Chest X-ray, AP view. Patient: 50 years old, sex F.
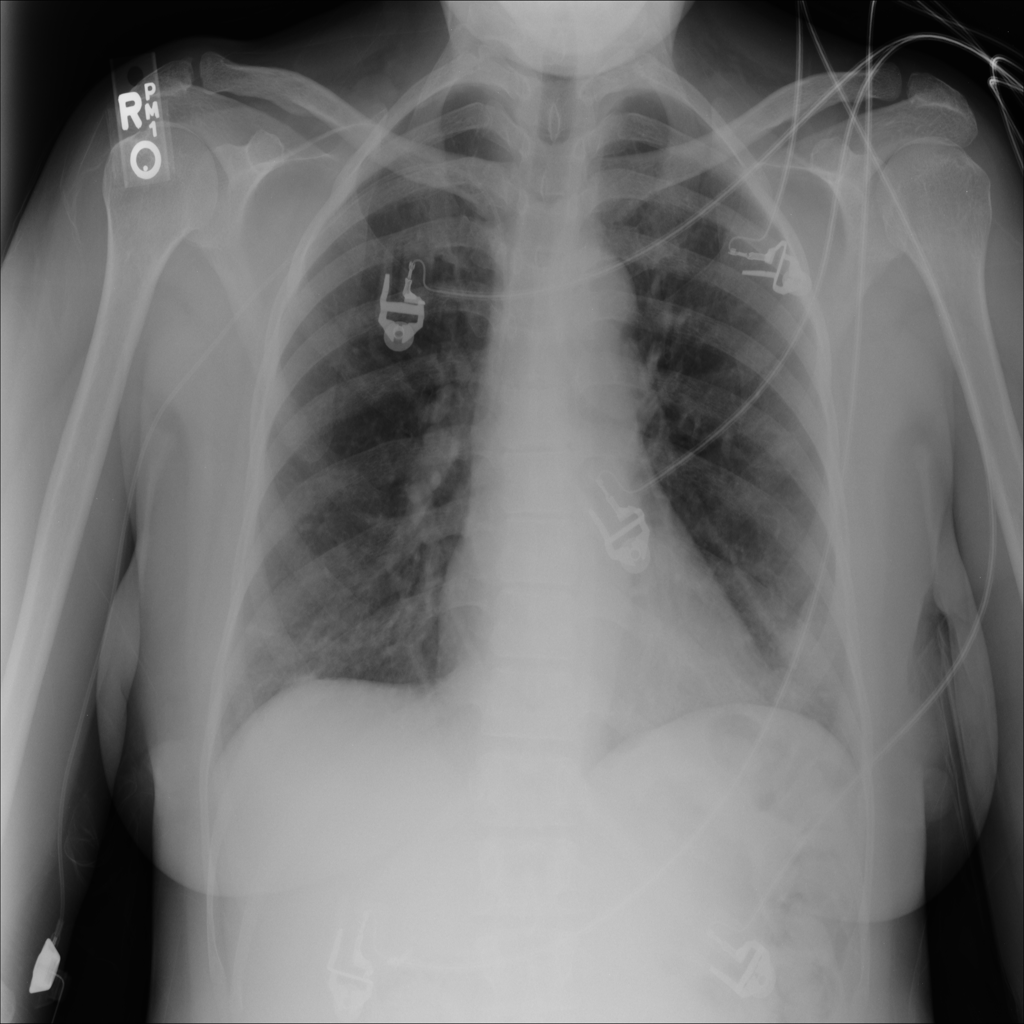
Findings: No Finding